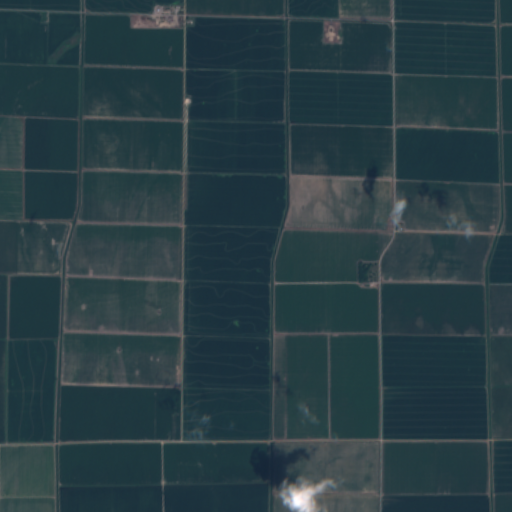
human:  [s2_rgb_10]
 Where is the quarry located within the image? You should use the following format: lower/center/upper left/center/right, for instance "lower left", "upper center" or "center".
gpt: There is no quarry in the image.